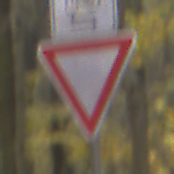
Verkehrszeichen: VorfahrtGewaehren
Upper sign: RichtungsangabeDurchPfeile9
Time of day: MorningAfternoon
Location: Outdoor (Nature)
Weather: Overcast
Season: Autumn
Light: Natural